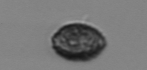
Label: Pseudochattonella_farcimen